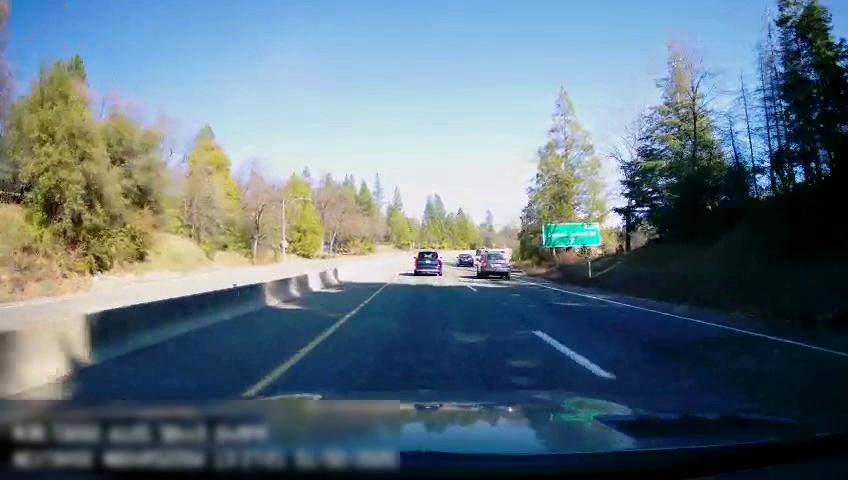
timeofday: Day
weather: Sunny
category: Drivable Space
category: Drivable Space
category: Vehicles | SUV
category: Vehicles | SUV
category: Vehicles | Car
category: Lanes | Current Lane
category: Lanes | Current Lane
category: Lanes | Alternate Lane
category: Traffic | Signs